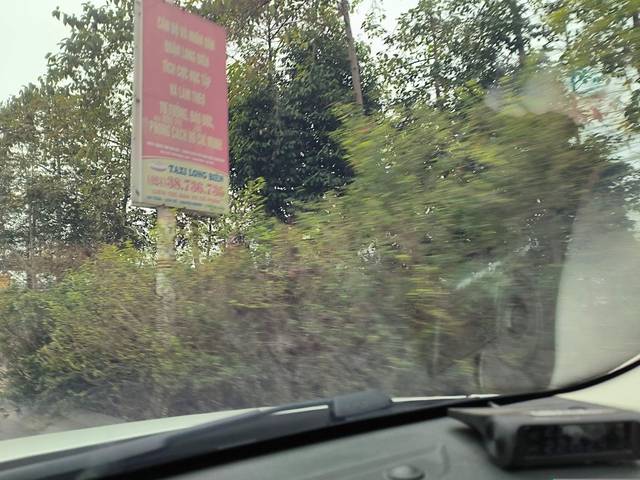
Region: Vietnam
Coordinates: 21.026, 105.899